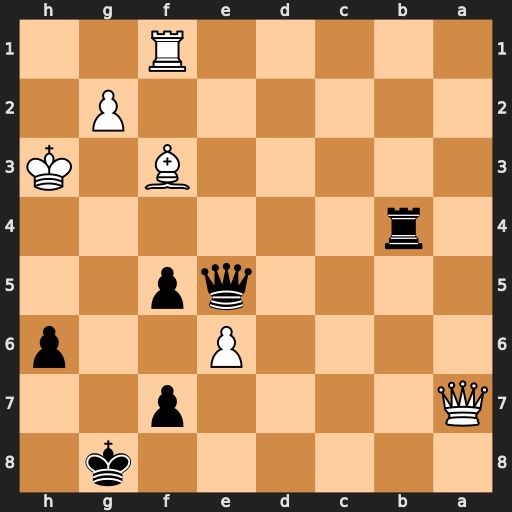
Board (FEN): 6k1/Q4p2/4P2p/4qp2/1r6/5B1K/6P1/5R2
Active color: b
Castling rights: -
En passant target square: -
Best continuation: Rh4+ Kxh4 Qh2#